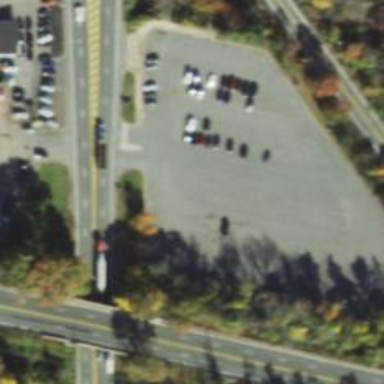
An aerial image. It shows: Paved parking area with park and ride facility.